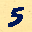
Label: 5